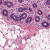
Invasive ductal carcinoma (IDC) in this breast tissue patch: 0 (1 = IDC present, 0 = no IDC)